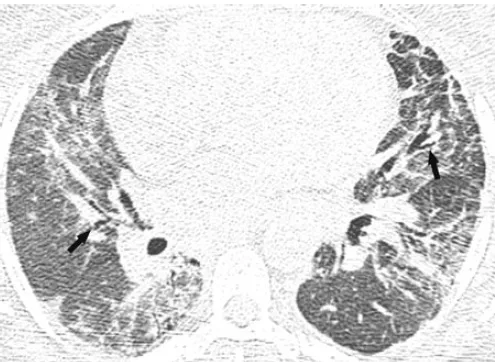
Case 4: Transverse HRCT images.
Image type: radiology (ct)